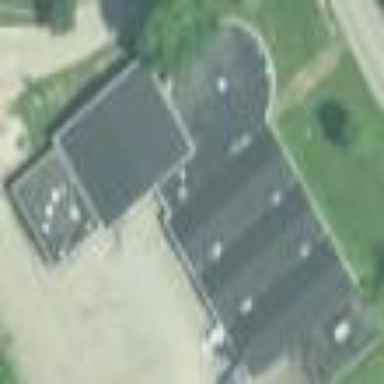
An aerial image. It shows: Building used as fitness center.